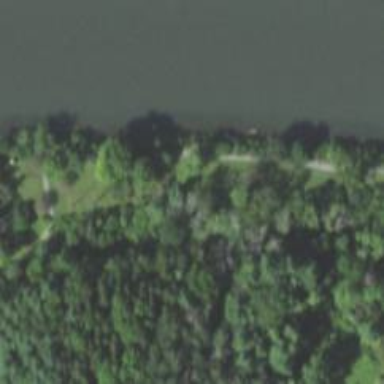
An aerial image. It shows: Trail footway.